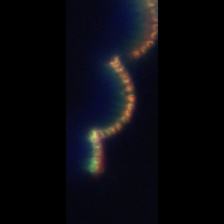
Taxon: Chaetoceros
Group: Diatoms